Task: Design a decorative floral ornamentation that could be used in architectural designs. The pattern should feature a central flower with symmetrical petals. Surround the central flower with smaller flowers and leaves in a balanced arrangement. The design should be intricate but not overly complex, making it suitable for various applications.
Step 775:
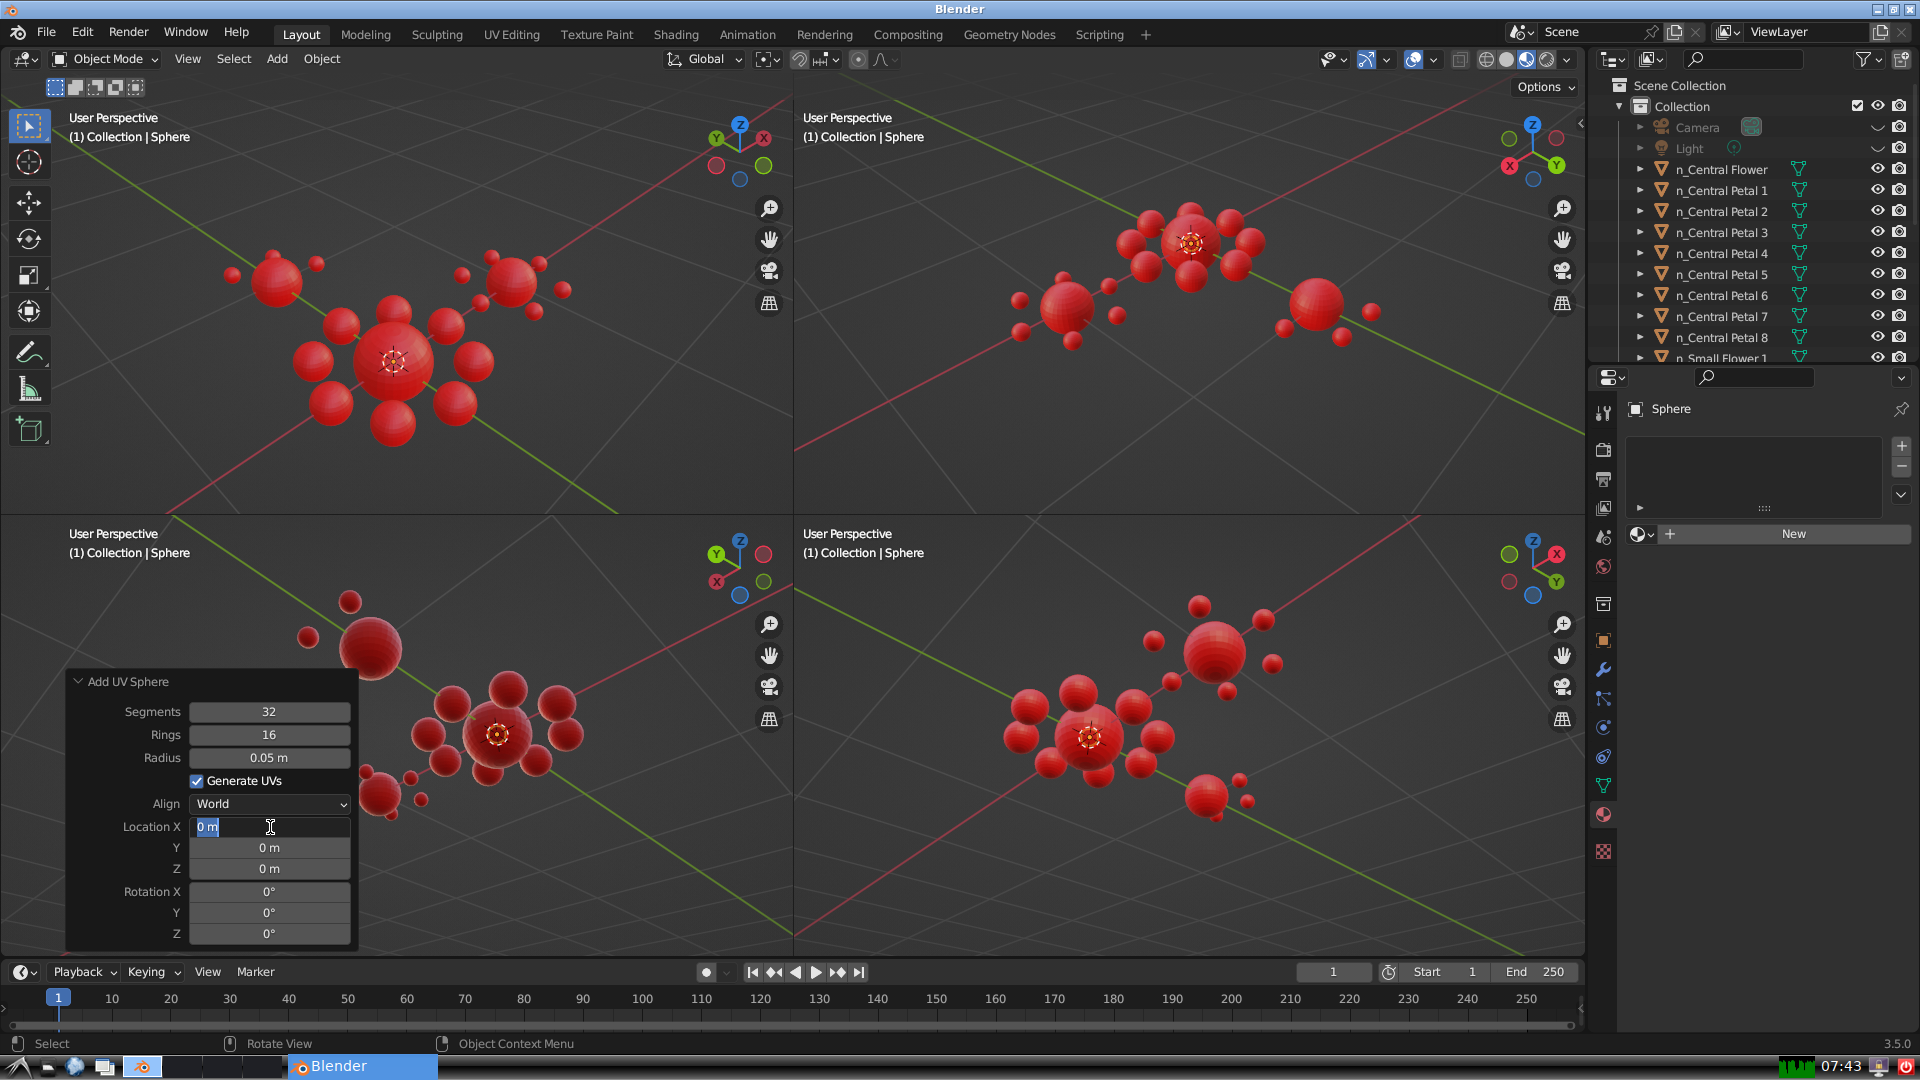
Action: input_text: -0.29999999999999993